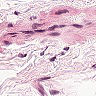
Metastatic tissue present: no